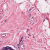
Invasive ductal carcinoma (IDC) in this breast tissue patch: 0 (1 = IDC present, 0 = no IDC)